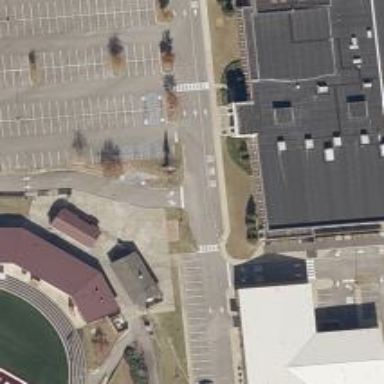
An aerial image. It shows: Parking space is available.